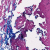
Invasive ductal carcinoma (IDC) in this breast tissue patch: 0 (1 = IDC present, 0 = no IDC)